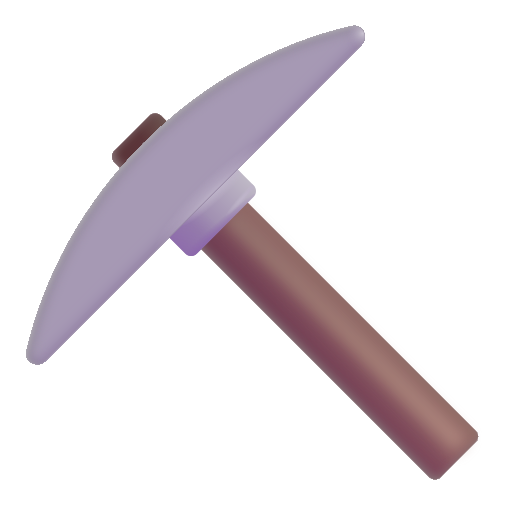
pick color